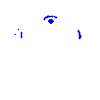
Particle: pion